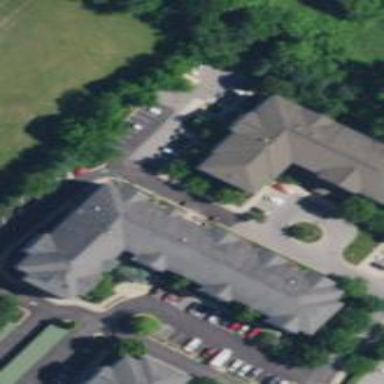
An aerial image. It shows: Commercial building.